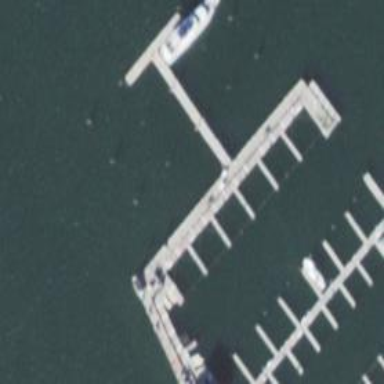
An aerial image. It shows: Man-made pier.